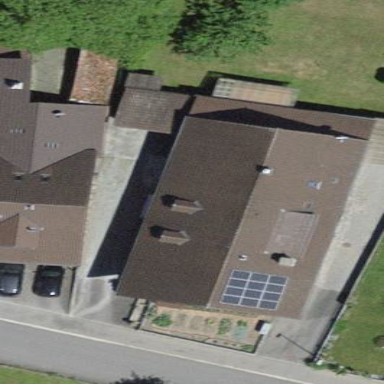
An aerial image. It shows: Residential building.